Field crop: maize
Growth stage: 2
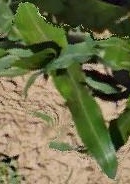
Species: maize